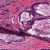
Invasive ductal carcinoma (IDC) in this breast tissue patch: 0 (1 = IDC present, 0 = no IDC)